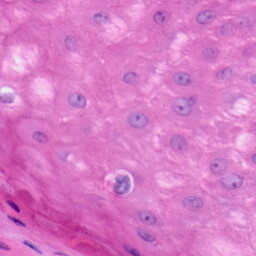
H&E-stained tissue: Skin